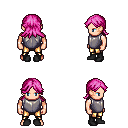
a pixel art fantasy rpg character, male body template, human, light skin, steel chest armor, gold greaves, pink loose hair, black shoes, four views (front, back, left, right), 2x2 character sprite sheet, small pixel art, hard edges, no anti-aliasing